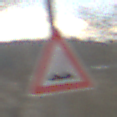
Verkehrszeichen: UnebeneFahrbahn
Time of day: MorningAfternoon
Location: Outdoor (Nature)
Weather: PartlyCloudy
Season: Autumn
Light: Natural